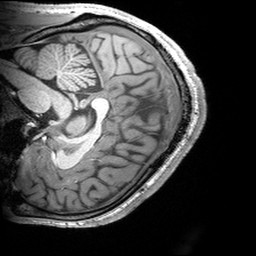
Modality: T1w
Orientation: sagittal
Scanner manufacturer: siemens
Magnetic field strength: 3 T
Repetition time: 2.53 s
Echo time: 0.00299 s